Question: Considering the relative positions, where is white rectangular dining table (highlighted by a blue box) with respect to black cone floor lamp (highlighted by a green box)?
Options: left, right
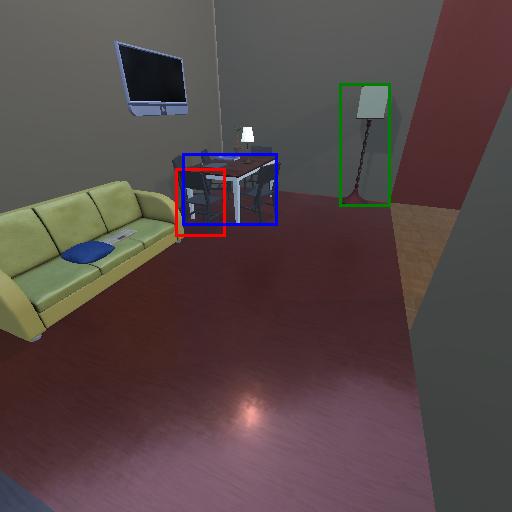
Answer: left